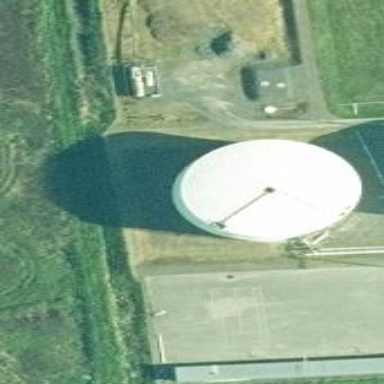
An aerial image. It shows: Storage tank that is man-made.